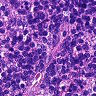
Metastatic tissue present: no